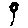
Label: flower